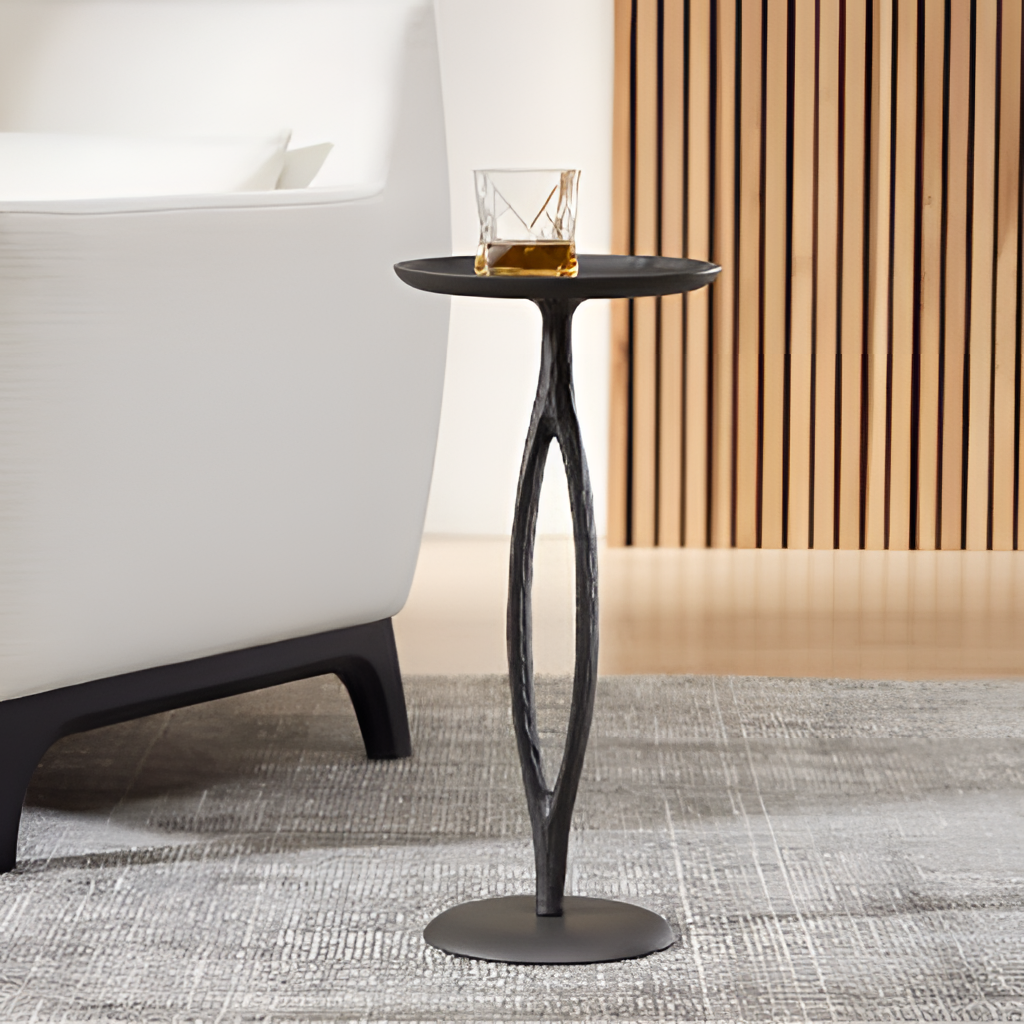
living room, fabric chair, contemporary, beige wood wallpaper, with vertical striped pattern, fabric flooring, with textured pattern